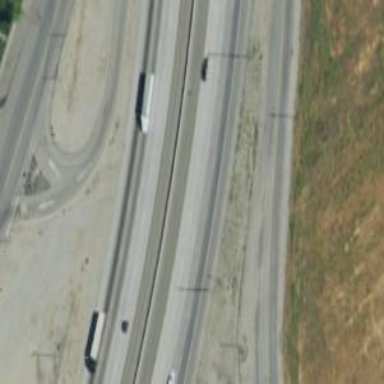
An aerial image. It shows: Motorway.